Field crop: maize
Growth stage: 2
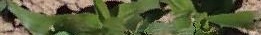
Species: maize